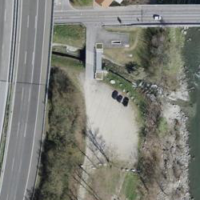
EUNIS habitat code: 57
Species observed at this site:
Ptyonoprogne rupestris
Alcedo atthis
Luscinia megarhynchos